Field crop: maize
Growth stage: 1
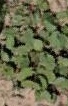
Species: convolvulus